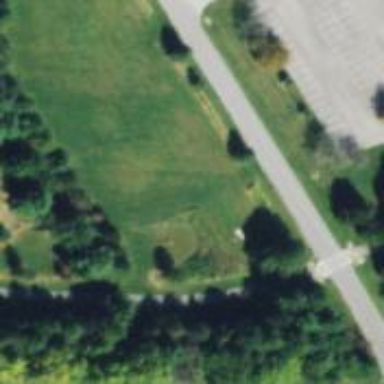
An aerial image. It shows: Disc golf pitch for leisure sports on the land.